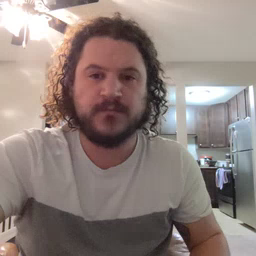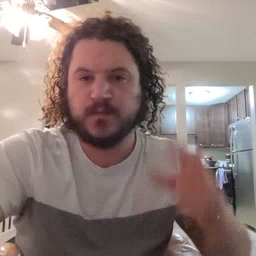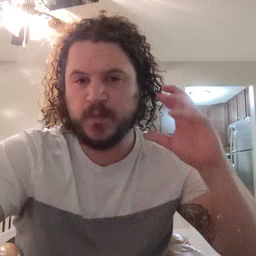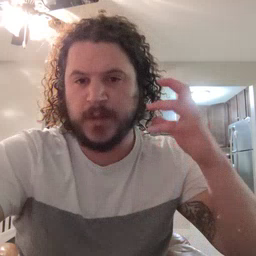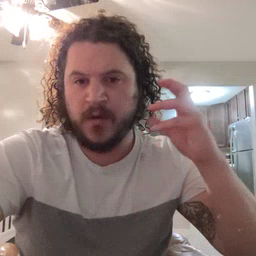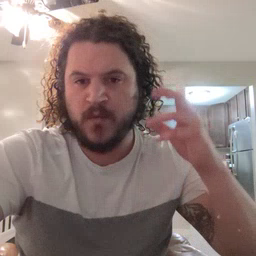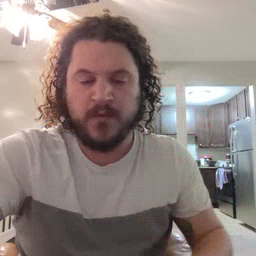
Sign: radio